Field crop: maize
Growth stage: 2
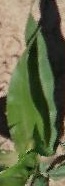
Species: maize